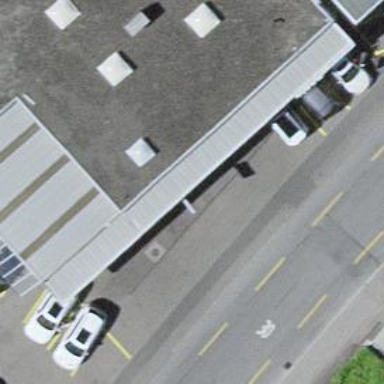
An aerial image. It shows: Fuel station.